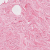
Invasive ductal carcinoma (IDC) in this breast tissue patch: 0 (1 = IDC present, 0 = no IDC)